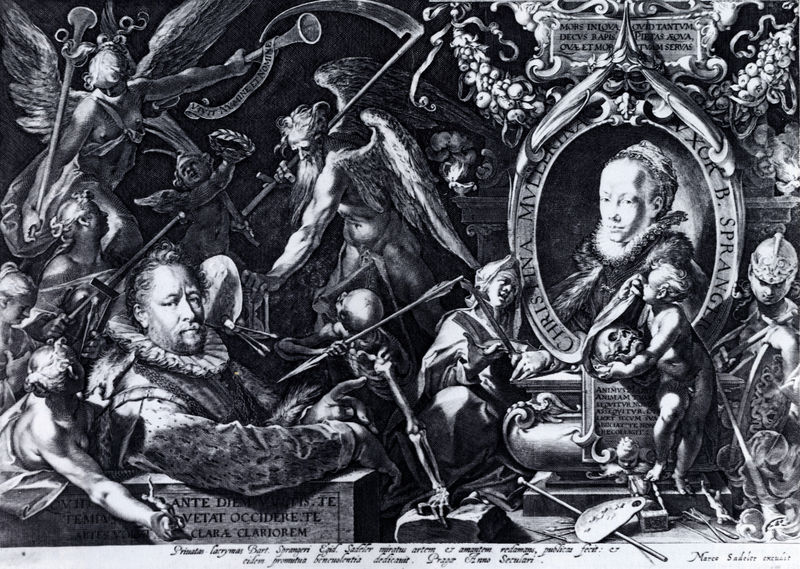
Titel: Gedenkblatt des Bartholomäus Spranger für seine tote Frau
Künstler: Aegidius d.J. Sadeler
Standort: Budapest
Institution: Museum der Bildenden Künste
Schlagwörter: dunkel, flügel, kampf, kämpfer, mann, weiß, menschen, sitzen, blumen, frau, grau, hell, schwarz, obst, malerei, bart, bärte, arm, arme, barock, gesicht, kragen, pelz, rahmen, schädel, sockel, tod, tot, bild, bildnis, halskrause, instrument, portrait, porträt, kirche, familie, gesang, girlande, instrumente, musik, england, renaissance, kinder, oval, engel, engelchen, früchte, putte, trauben, äpfel, schrift, papier, graphik, rand, figuren, soldaten, kartusche, inschrift, ornamente, maler, knochen, doppelportrait, eingang, nische, schild, memento mori, greis, knabe, buch, medaillon, druck, druckgraphik, schwarz-weiß, druckgrafik, radierung, stich, künstler, text, waffen, soldat, beschriftung, selbstbildnis, worte, kiste, friedhof, helm, ehefrau, allegorie, kranz, malen, palette, portraits, rüstung, girlanden, skelett, totenkopf, blitz, hölle, teufel, wesen, mittelalter, dante, krieger, musen, posaunen, königin, speere, malstock, paletten, posaune, putten, kupferstich, totenschädel, allegorien, putti, pfeil, pfeile, sense, legende, banderole, siegeskranz, feston, ghirlande, winkel, latein, lateinisch, festons, rüstungen, trompete, spruchband, stifter, königing, werkzeuge, skelette, sensen, hebel, inri, attribute, fama, kreaturen, spranger, ante, armw, christina, chronos, früchrw, hrlm, insturment, pheme, reompete, siegesengel, vanitassymbole, 1700, skellette, stifterportrait, chrisitina